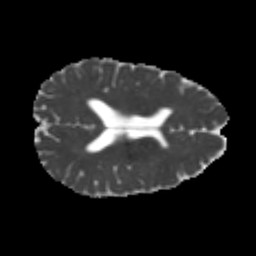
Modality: MD
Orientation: axial
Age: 22
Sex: male
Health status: healthy
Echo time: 0.074 s